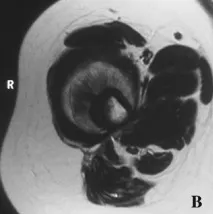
Case1. (B) T2-weighed images showed a heterogenous hyperintense lesion.
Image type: radiology (mri)